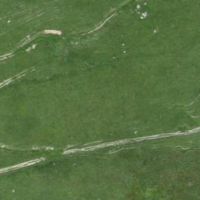
EUNIS habitat code: 26
Species observed at this site:
Aster alpinus
Campanula barbata